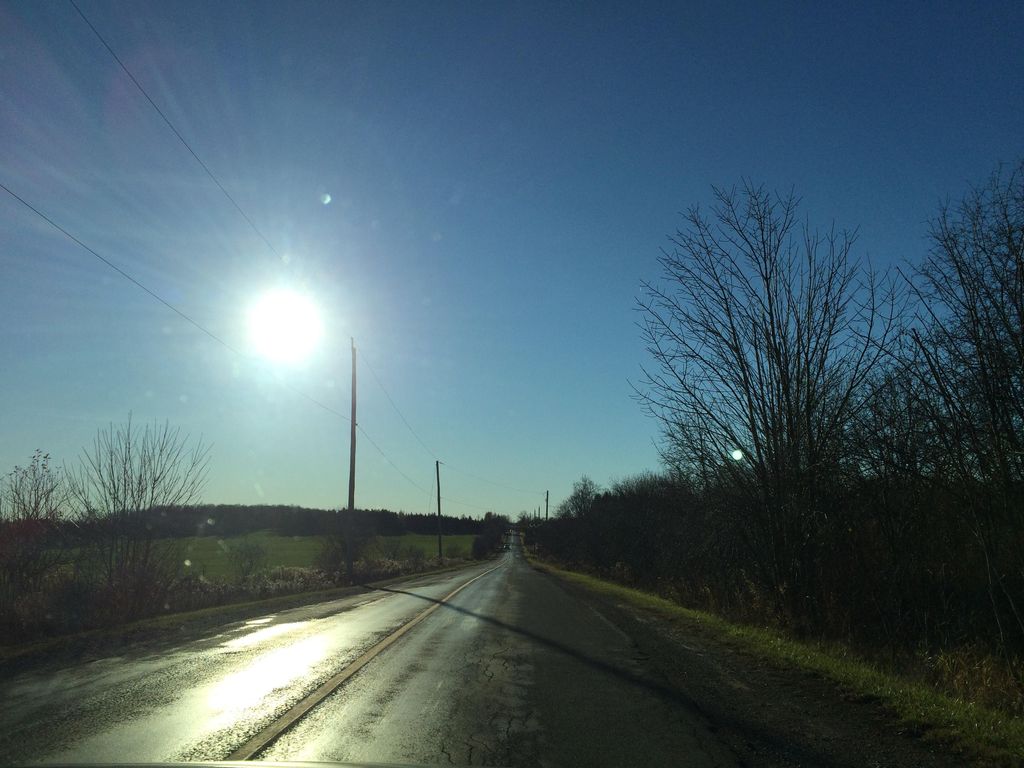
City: kitchener-waterloo